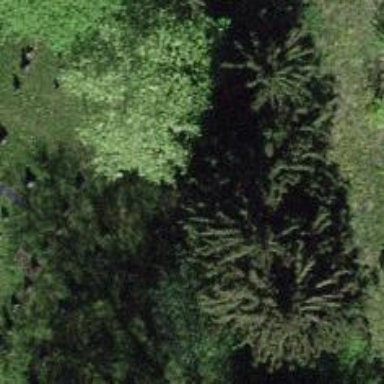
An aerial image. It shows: Evergreen needle-leaved tree.